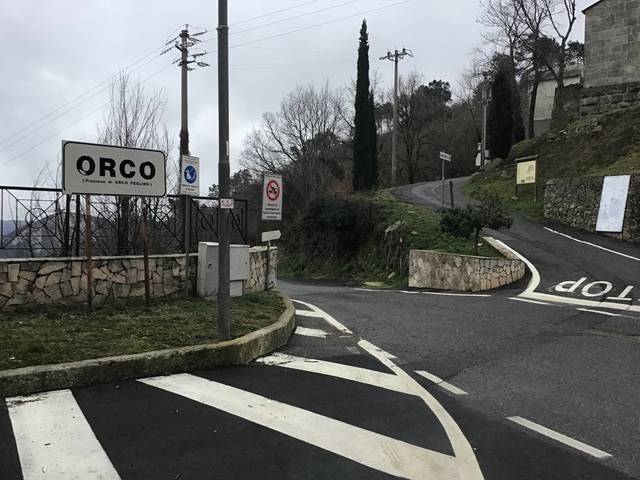
Region: Italy
Coordinates: 44.222, 8.345